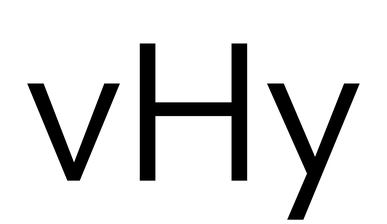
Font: InstrumentSans_Regular